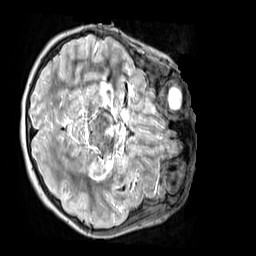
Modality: T2w
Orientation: axial
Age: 9
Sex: female
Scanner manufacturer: siemens
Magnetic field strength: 3 T
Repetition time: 3.2 s
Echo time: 0.408 s